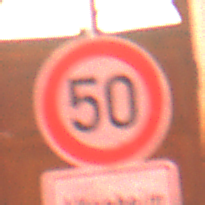
Verkehrszeichen: Geschwindigkeit50
Zusatzzeichen unten: HinweisDurchVerbaleAngabe10
Umgebung: Outdoor, Urban
Tageszeit: Night
Wetter: Overcast
Licht: Artificial
Jahreszeit: Winter
Kontrast: MediumContrast